Field crop: maize
Growth stage: 2
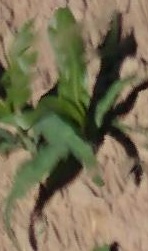
Species: maize